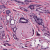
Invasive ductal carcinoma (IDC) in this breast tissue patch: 1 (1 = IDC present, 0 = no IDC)